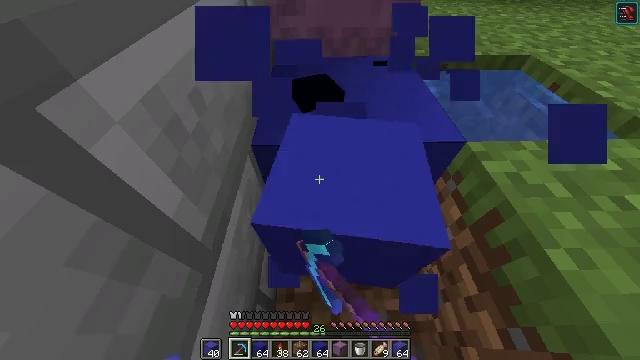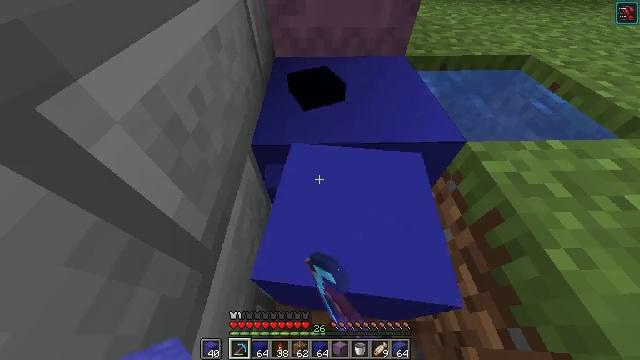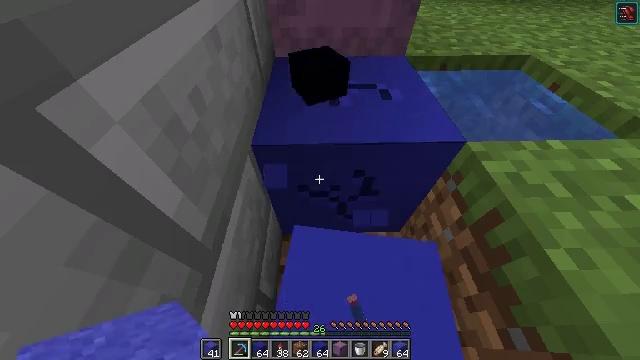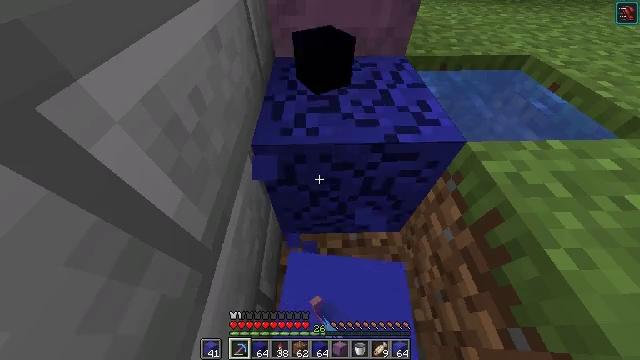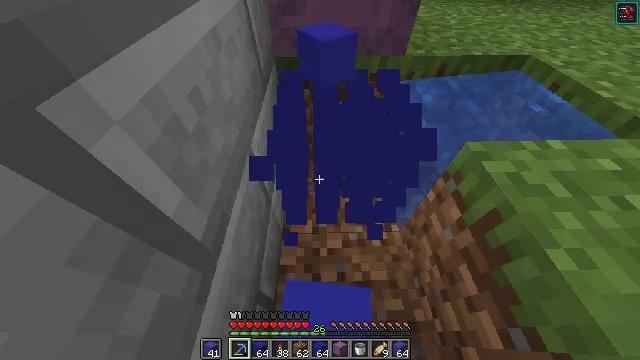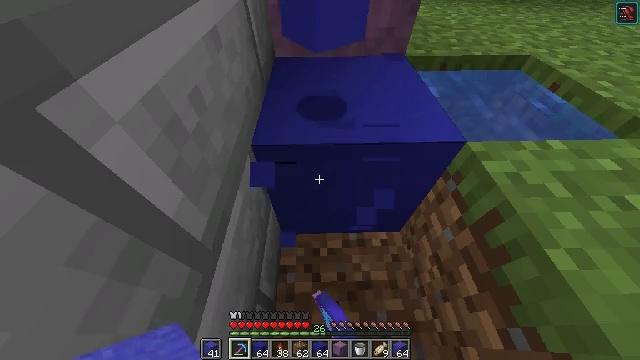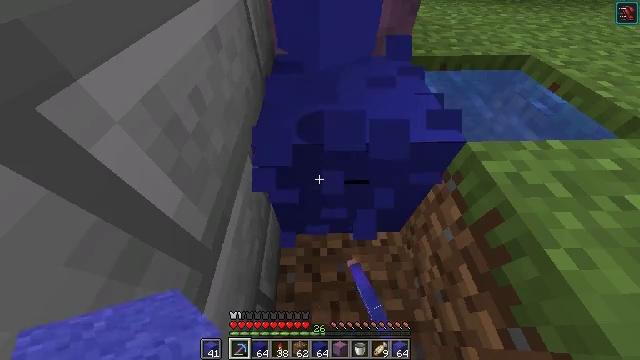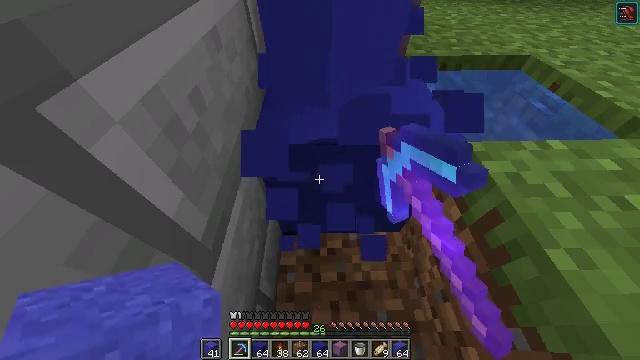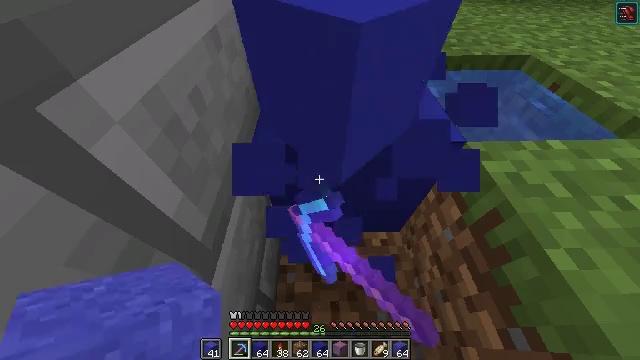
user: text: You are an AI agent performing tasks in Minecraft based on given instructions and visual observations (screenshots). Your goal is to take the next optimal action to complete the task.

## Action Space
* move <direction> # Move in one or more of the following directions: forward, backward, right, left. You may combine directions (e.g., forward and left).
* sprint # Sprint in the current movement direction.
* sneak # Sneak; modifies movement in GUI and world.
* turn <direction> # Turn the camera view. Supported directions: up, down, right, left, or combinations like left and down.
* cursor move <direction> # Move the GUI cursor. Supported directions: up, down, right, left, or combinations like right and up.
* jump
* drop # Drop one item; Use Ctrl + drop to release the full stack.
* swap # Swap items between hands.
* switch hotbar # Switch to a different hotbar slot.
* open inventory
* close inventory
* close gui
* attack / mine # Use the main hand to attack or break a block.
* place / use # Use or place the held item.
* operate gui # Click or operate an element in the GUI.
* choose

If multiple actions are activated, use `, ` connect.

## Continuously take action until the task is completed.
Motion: motion action
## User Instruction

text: Gather blue concrete for building.
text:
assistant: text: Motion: attack / mine and use / place
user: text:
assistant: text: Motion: attack / mine and use / place
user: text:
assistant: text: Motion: attack / mine and use / place
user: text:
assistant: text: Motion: attack / mine and use / place
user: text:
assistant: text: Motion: attack / mine and use / place
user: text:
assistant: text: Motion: attack / mine and use / place
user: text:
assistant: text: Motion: attack / mine and use / place
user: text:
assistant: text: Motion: attack / mine and use / place
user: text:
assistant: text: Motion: attack / mine and use / place